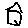
Label: house